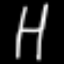
Label: chair